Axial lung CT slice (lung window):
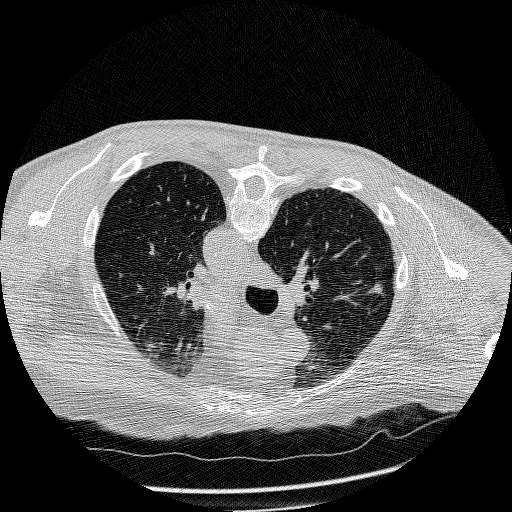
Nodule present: yes
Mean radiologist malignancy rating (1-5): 3